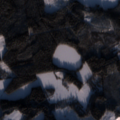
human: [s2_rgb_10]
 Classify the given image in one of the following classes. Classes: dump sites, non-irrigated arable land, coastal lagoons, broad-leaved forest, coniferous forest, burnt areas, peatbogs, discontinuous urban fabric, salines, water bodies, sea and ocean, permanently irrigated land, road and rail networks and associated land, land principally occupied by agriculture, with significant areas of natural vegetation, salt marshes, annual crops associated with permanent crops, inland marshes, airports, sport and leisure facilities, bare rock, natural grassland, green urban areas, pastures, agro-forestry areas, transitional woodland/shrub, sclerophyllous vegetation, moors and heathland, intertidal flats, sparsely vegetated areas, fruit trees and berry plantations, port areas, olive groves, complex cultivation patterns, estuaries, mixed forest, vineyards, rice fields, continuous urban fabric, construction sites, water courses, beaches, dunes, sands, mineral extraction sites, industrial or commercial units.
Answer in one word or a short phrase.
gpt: land principally occupied by agriculture, with significant areas of natural vegetation, coniferous forest, mixed forest, transitional woodland/shrub, water bodies